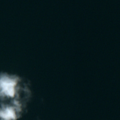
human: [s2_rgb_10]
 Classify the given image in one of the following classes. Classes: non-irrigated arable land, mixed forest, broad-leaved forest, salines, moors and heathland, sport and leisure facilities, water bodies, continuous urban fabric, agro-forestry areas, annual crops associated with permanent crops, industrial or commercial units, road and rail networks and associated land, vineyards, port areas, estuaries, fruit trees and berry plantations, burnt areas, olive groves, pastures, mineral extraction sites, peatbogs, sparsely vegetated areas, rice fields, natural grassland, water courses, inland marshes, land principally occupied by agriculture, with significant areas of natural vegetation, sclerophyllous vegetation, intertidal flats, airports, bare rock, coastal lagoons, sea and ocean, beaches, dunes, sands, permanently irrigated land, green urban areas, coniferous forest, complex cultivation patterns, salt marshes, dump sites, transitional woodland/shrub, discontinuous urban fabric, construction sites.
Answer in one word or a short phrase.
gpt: sea and ocean